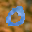
Label: 0